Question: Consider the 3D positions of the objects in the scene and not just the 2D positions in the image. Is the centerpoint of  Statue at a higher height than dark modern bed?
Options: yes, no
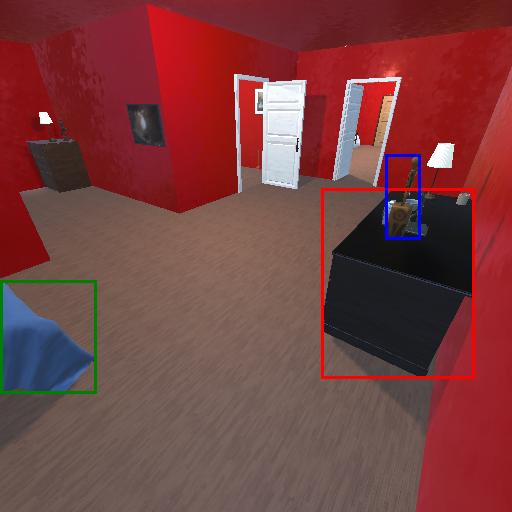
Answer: yes